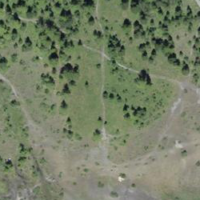
EUNIS habitat code: 23
Species observed at this site:
Erynnis tages
Carterocephalus palaemon
Parnassia palustris
Euphorbia cyparissias
Fabriciana niobe
Ptyonoprogne rupestris
Tachymarptis melba
Lysandra coridon
Issoria lathonia
Carduelis citrinella
Dactylorhiza majalis
Leptidea sinapis
Erebia melampus
Cinclus cinclus